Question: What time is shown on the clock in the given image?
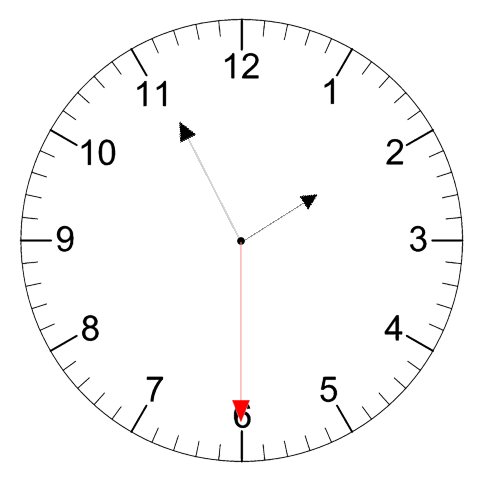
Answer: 01:55:30